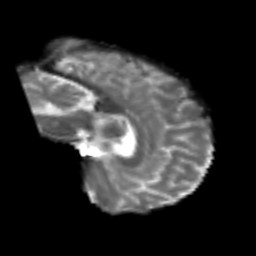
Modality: T2w
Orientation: sagittal
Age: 45
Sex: male
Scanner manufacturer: siemens
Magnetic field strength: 3 T
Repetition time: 4.999 s
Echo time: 0.07946 s